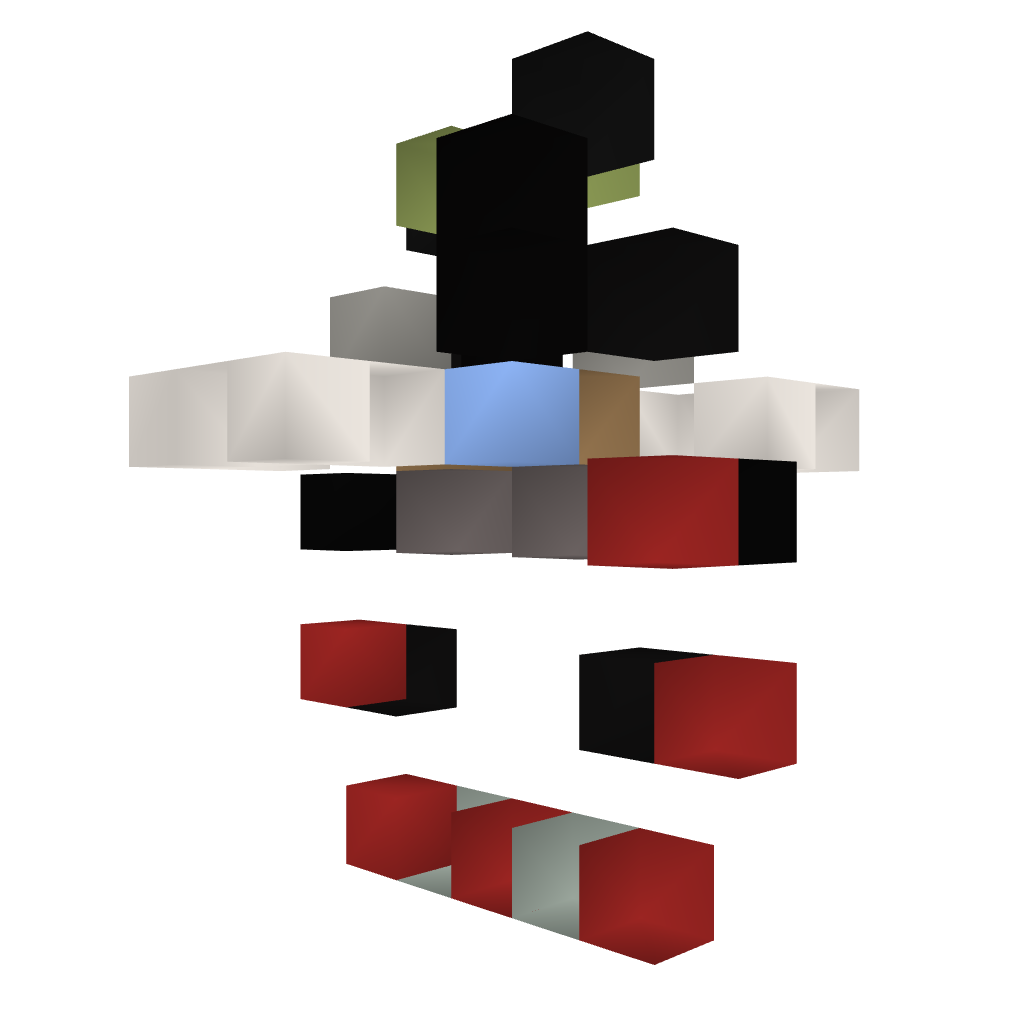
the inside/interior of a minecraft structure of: Fairtrade